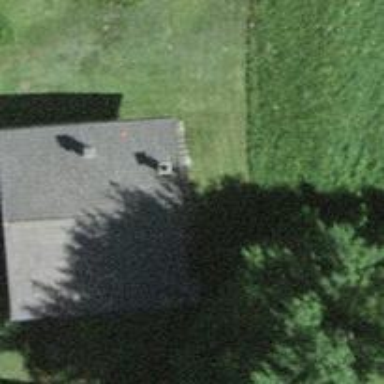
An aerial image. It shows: Simple house.